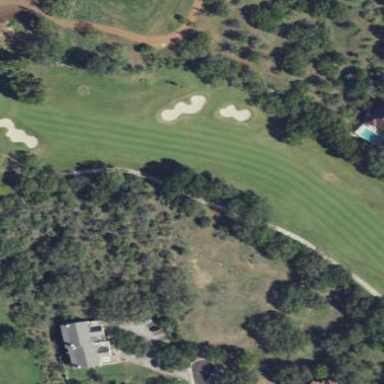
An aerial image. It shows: Grassy fairway on golf course.